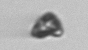
Label: detritus_transparent